Field crop: maize
Growth stage: 2
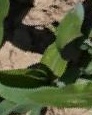
Species: maize